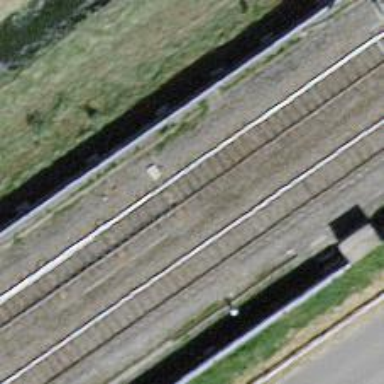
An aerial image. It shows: Railway switch.